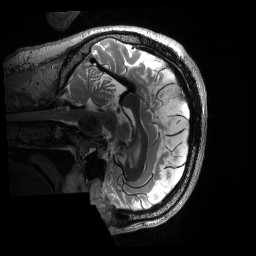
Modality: T2w
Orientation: sagittal
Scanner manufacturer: siemens
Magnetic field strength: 3 T
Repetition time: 3.2 s
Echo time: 0.563 s